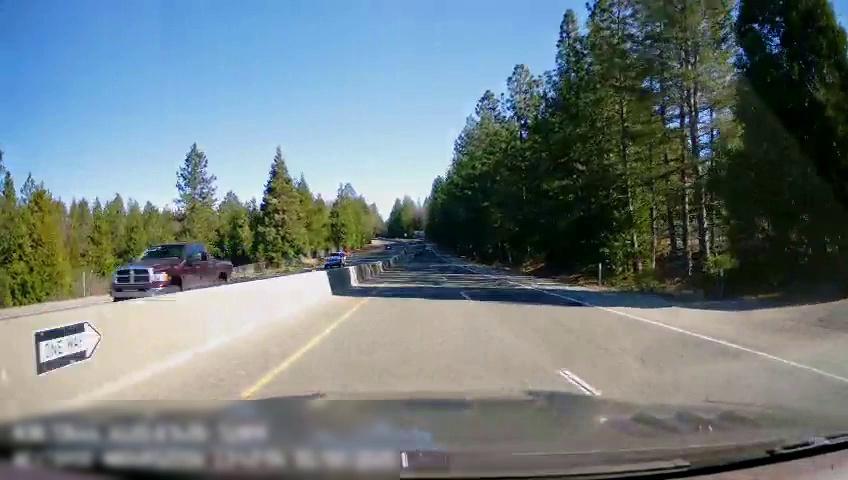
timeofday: Day
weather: Sunny
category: Drivable Space
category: Drivable Space
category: Vehicles | Truck
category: Vehicles | Car
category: Lanes | Alternate Lane
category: Lanes | Current Lane
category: Lanes | Alternate Lane
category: Traffic | Signs